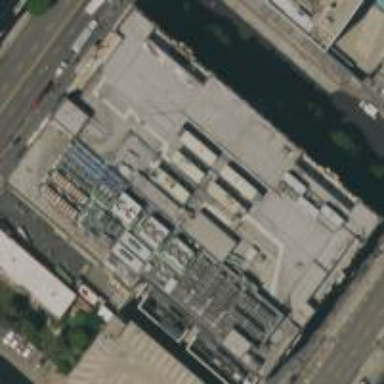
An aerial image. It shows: Commercial building.